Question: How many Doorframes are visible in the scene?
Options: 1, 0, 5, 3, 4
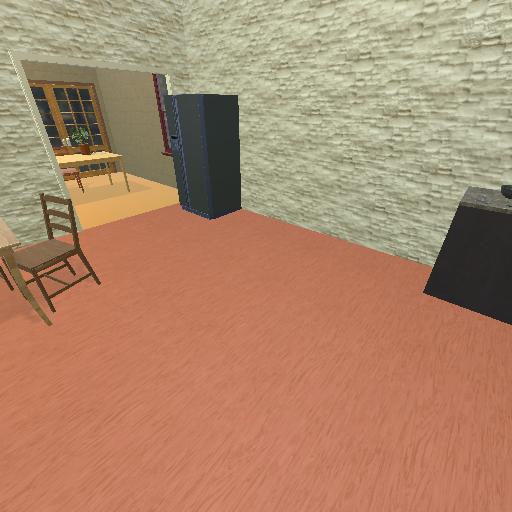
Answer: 1